Chest X-ray. View position: AP
Patient age: 31
Patient sex: M
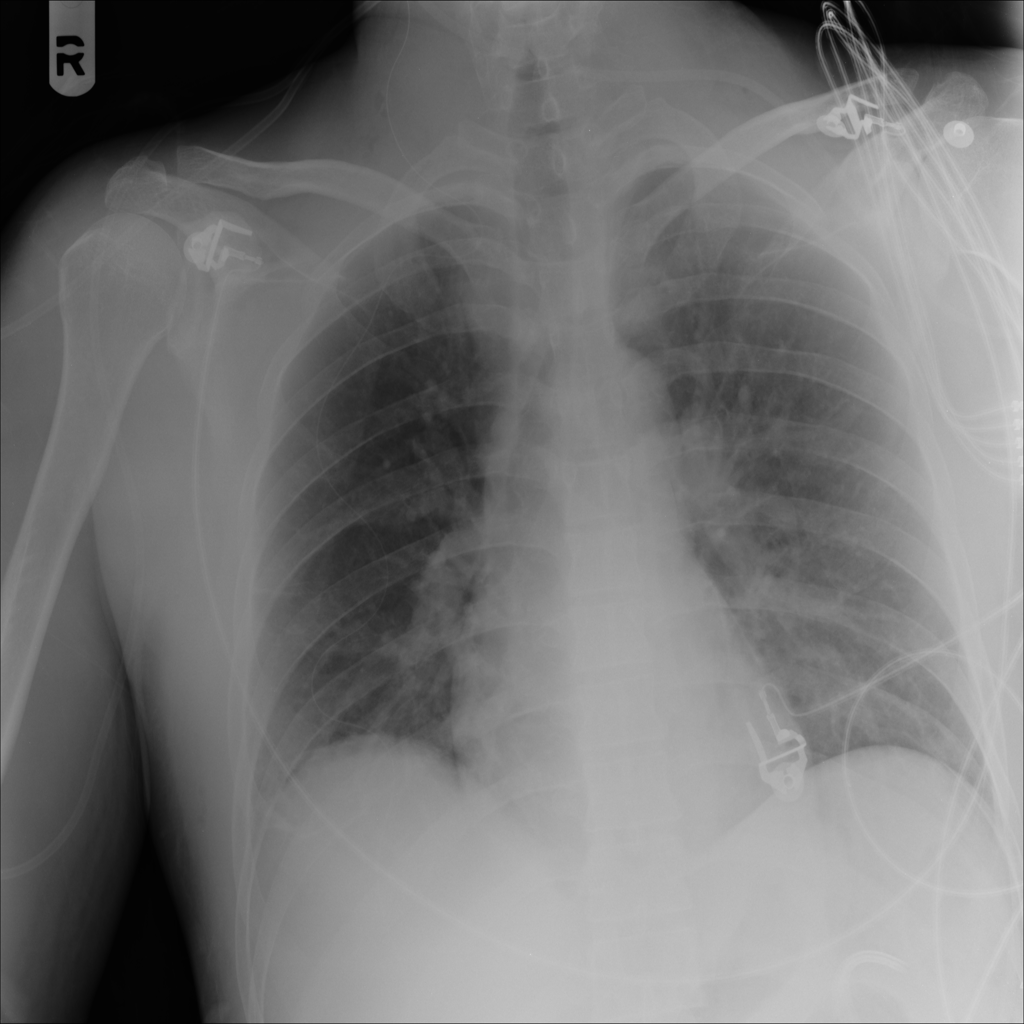
Finding: Pneumothorax